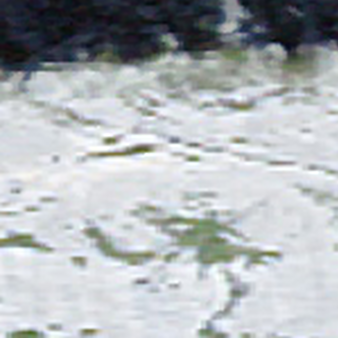
Label: other